Question: I need to connect to a remote postgreSQL database own by another person
in the following screenshot

I told them to check if they allows remote access to their database and indeed they do.
What i don't understand is that without error
'''
C:\Users\Francois CHIV>psql -h xxx -U xxx -d d70xxx
Mot de passe pour l'utilisateur xxx :
psql (14.5, serveur 13.8 (Ubuntu 13.8-1.pgdg20.04+1))
Attention : l'encodage console (850) differe de l'encodage Windows
(1252).
Les caracteres 8 bits peuvent ne pas fonctionner correctement.
Voir la section " Notes aux utilisateurs de Windows " de la
page reference de psql pour les details.
Connexion SSL (protocole : TLSv1.3, chiffrement : TLS_AES_256_GCM_SHA384, bits : 256, compression : desactive)
Saisissez " help " pour l'aide.
d7xxx=>
'''
Is there some steps I'm missing ? I have never connecting to a remote database that is why i need your expertise
The driver used is this one <URL>
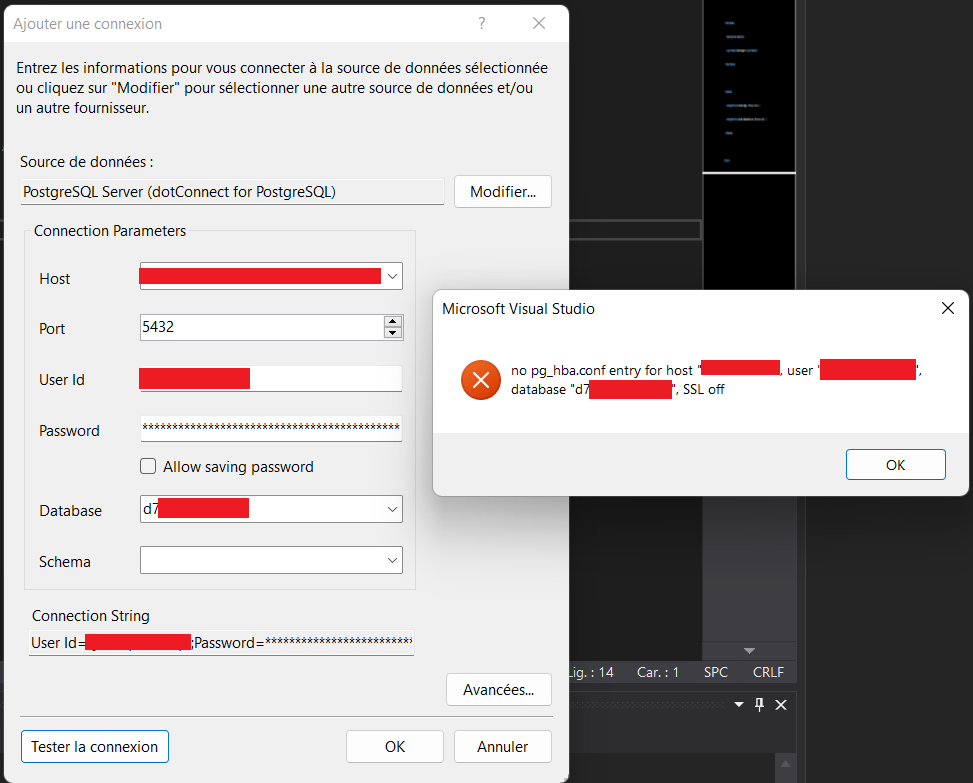
Answer: The problem is clear: There is no entry in 'pg_hba.conf' for user when connecting to database from host with SSL disabled.
That could be because is different from , or because your GUI does not attempt an SSL connection, and the server requires it.
That's as good an answer as you can expect without showing 'pg_hba.conf' or any other details.